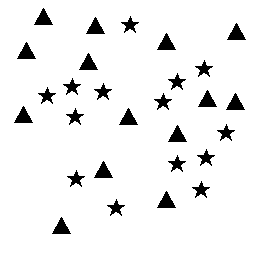
Squares: 0
Triangles: 14
Stars: 14
Total shapes: 28